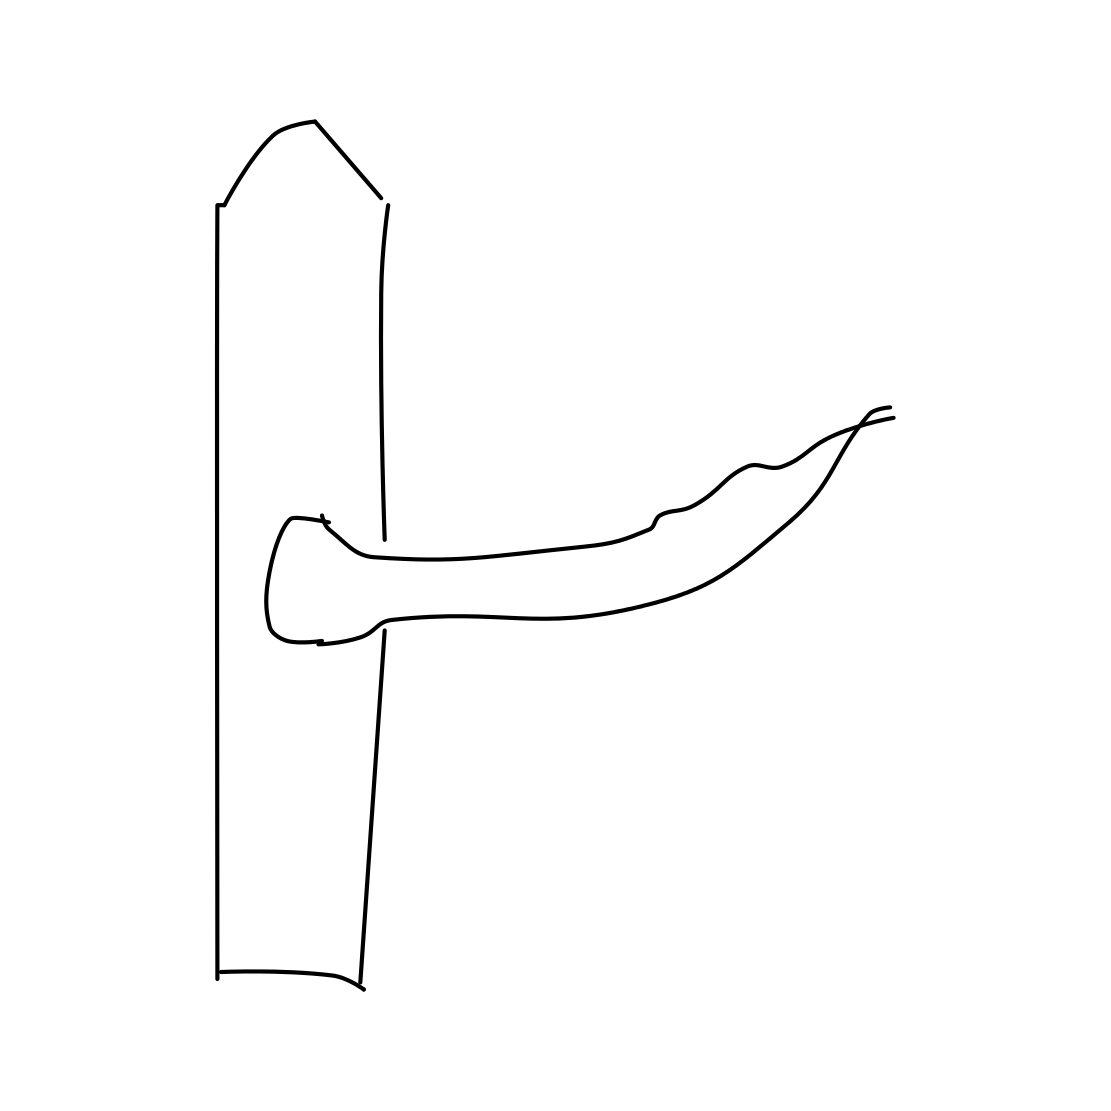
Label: door handle